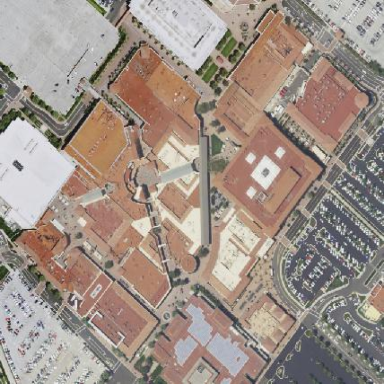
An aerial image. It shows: Retail area consisting of mall.